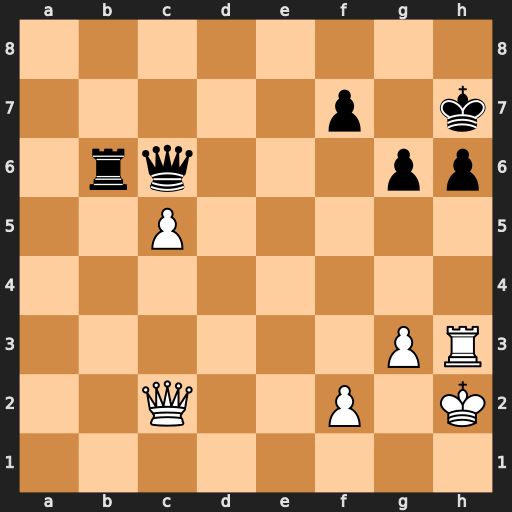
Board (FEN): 8/5p1k/1rq3pp/2P5/8/6PR/2Q2P1K/8
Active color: w
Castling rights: -
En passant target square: -
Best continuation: Qd2 g5 cxb6